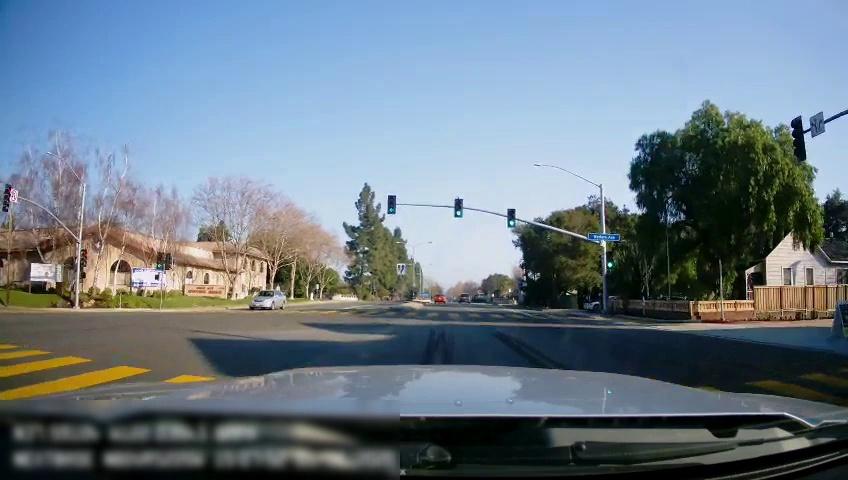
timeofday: Day
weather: Sunny
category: Drivable Space
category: Vehicles | Car
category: Vehicles | SUV
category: Vehicles | Car
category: Vehicles | Car
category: Traffic | Signs
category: Traffic | Signs
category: Traffic | Lights
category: Traffic | Lights
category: Traffic | Lights
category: Traffic | Lights
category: Traffic | Lights
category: Traffic | Lights
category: Traffic | Signs
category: Traffic | Lights